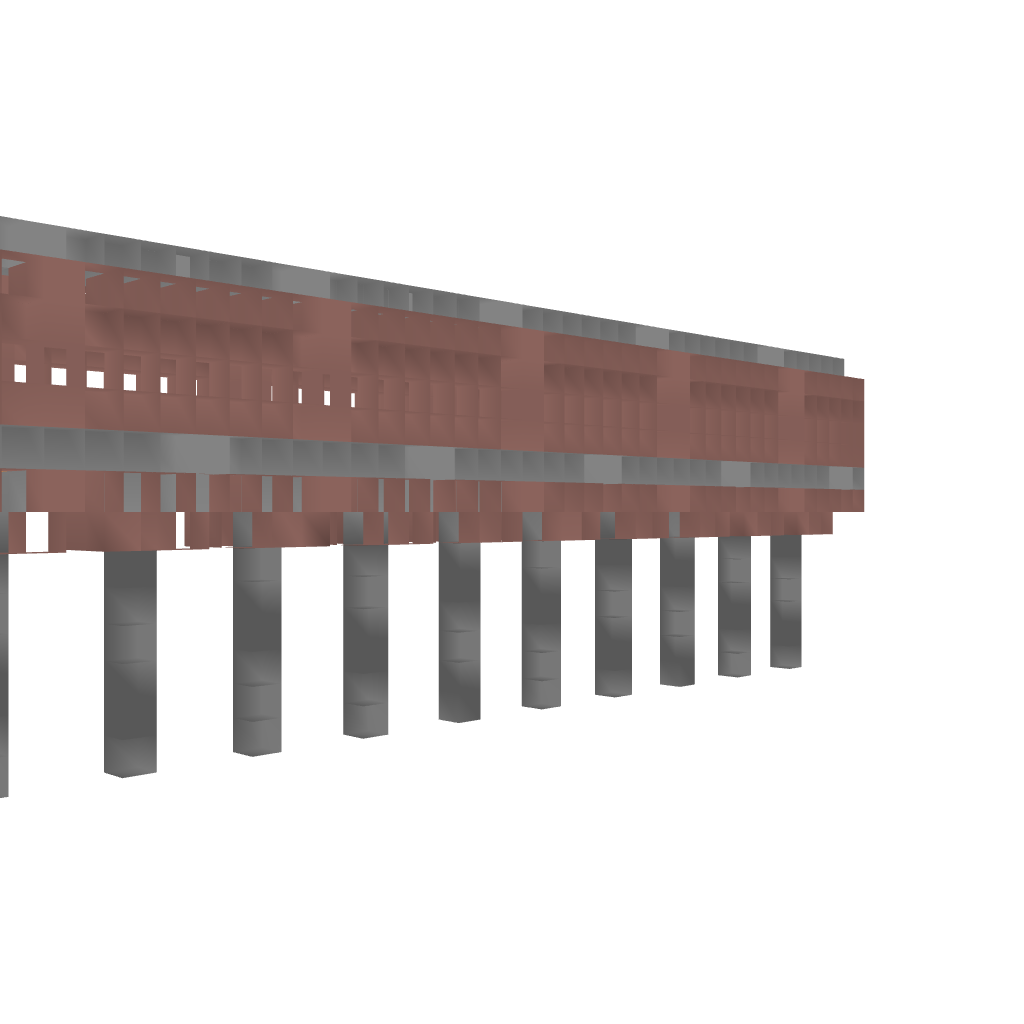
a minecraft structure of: Advanced Minecart Bridge #1 Straight Rail good quality